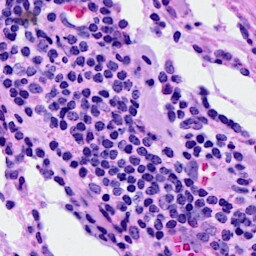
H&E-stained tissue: Breast